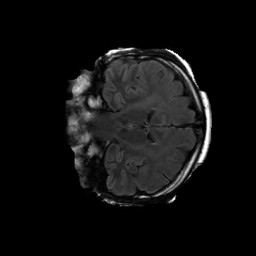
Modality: FLAIR
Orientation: coronal
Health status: ill
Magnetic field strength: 3 T